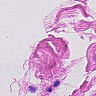
Metastatic tissue present: no